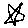
Label: star